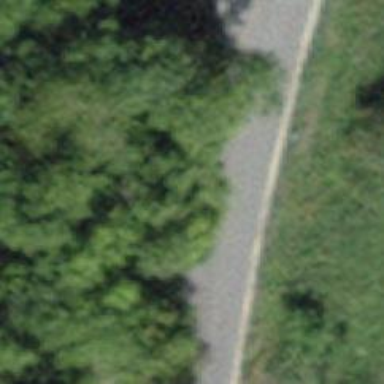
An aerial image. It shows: Asphalt road classified as tertiary.